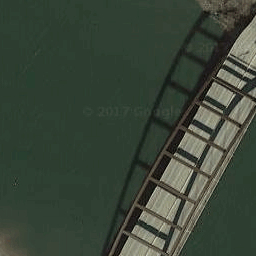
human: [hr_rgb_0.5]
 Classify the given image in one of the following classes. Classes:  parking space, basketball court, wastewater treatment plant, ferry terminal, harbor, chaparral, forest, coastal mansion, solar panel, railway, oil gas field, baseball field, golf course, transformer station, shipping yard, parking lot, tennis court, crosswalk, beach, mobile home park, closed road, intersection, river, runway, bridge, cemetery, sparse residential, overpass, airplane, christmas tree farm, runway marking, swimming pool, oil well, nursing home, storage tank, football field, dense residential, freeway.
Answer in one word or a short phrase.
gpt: bridge